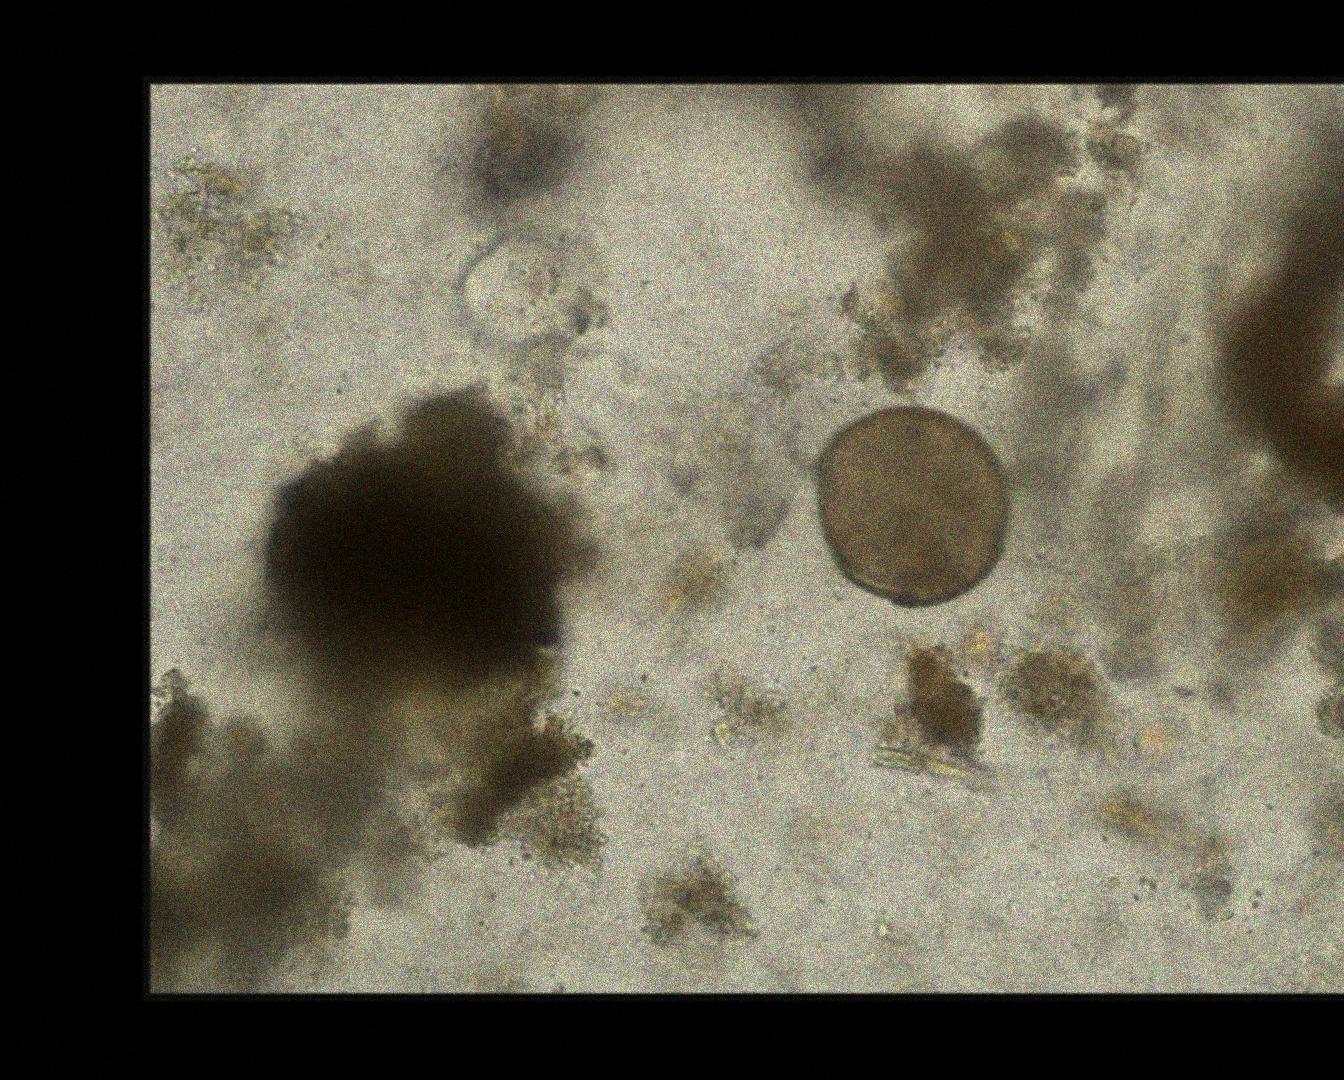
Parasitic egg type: Hymenolepis diminuta